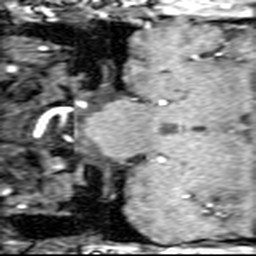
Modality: angio
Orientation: coronal
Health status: ill
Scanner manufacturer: siemens
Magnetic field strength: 1.5 T
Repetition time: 0.039 s
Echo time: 0.00502 s